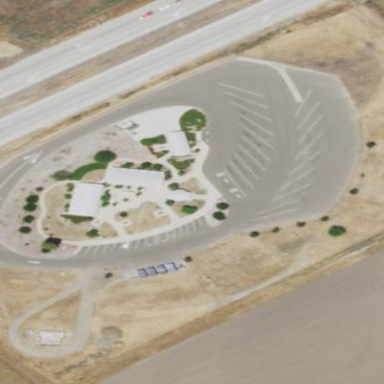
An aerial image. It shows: Rest area along the road with picnic tables.